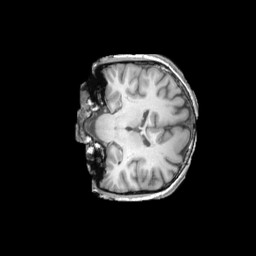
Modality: T1w
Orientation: coronal
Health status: ill
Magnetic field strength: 3 T